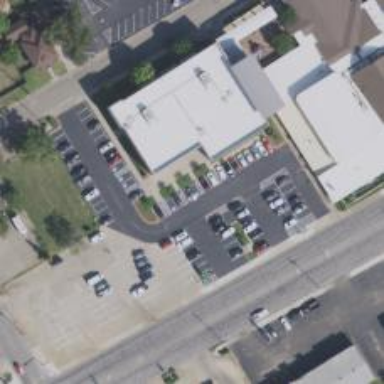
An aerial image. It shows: Parking space is available.